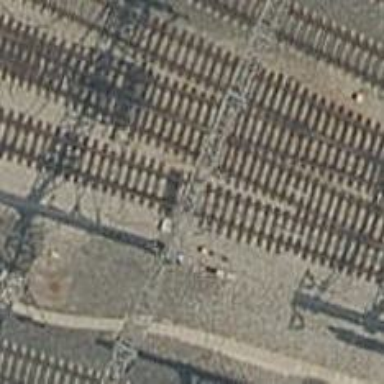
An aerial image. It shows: Railway with electrified contact lines.